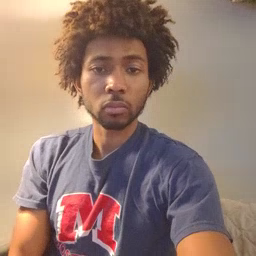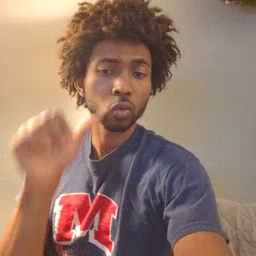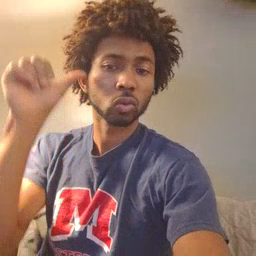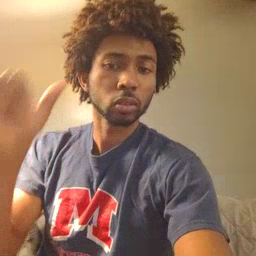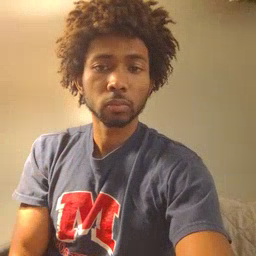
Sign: yesterday